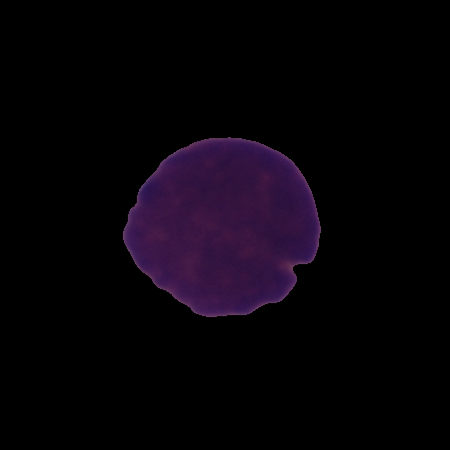
Label: cancer